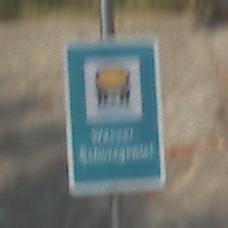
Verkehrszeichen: Wasserschutzgebiet
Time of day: MorningAfternoon
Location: Outdoor (Nature)
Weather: PartlyCloudy
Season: NotSpecified
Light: Natural